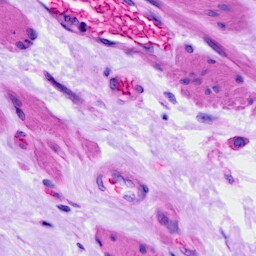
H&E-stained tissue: Ovarian